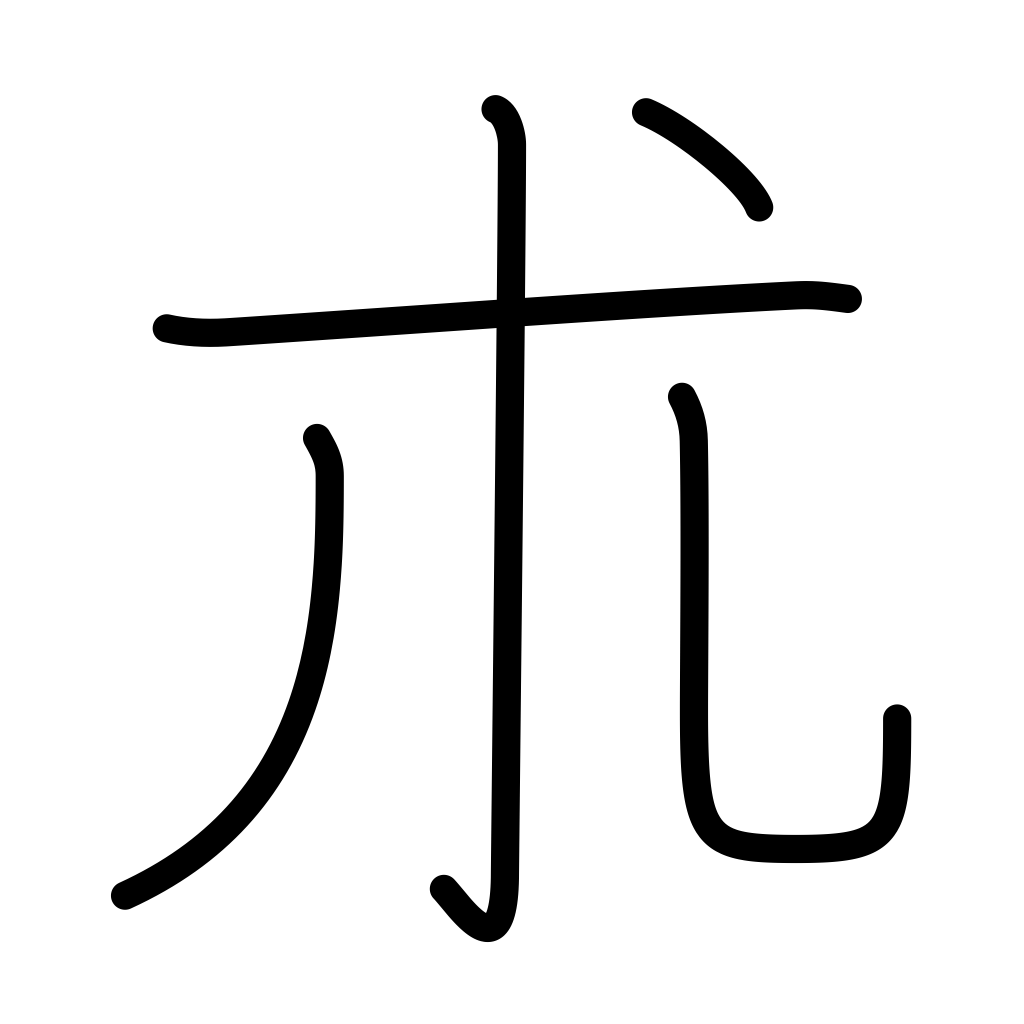
Meaning: a type of millet, a type of herb